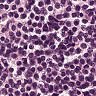
Metastatic tissue present: no